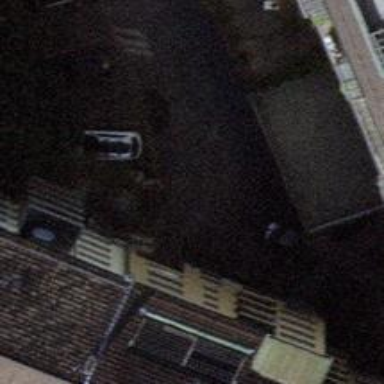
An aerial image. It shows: Driveway tunnel that serves as building passage.